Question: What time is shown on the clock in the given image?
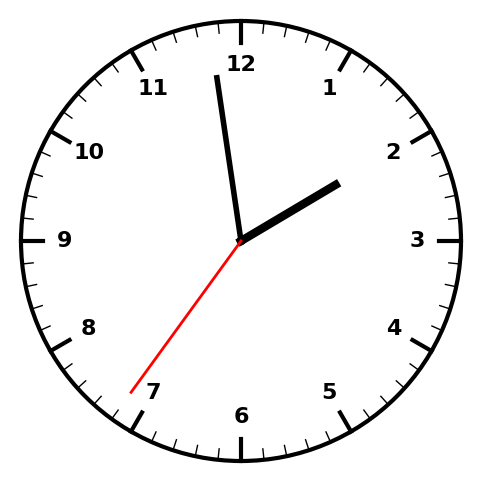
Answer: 01:58:36